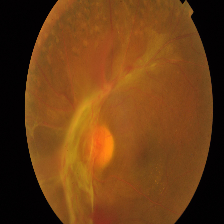
Diabetic retinopathy grade: Proliferative DR